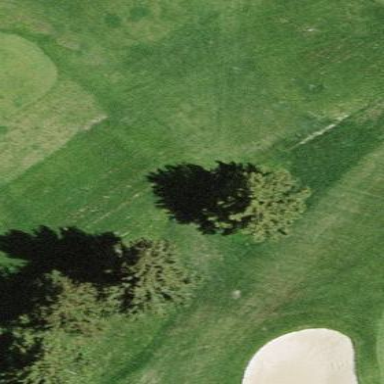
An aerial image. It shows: Golf tee on grassy land.